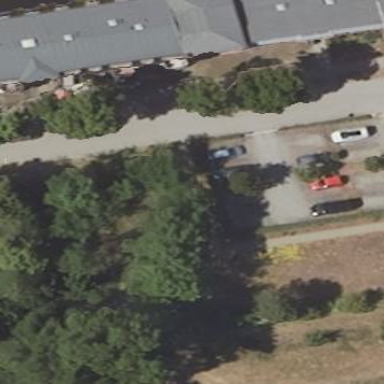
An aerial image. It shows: Parking area with surface.